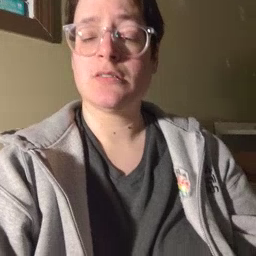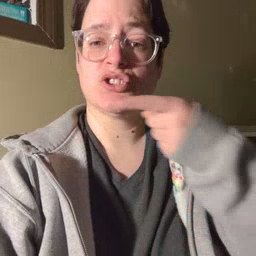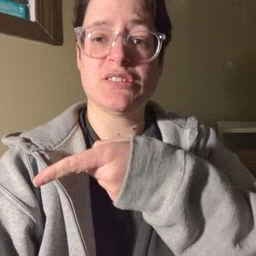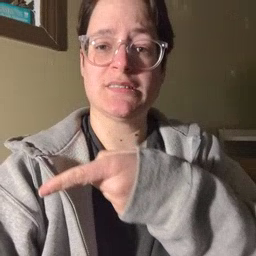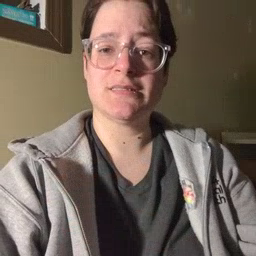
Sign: hesheit